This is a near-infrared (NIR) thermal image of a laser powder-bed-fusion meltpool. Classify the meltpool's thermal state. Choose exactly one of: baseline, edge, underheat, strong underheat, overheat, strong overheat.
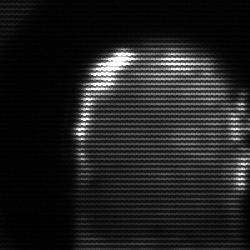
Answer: baseline